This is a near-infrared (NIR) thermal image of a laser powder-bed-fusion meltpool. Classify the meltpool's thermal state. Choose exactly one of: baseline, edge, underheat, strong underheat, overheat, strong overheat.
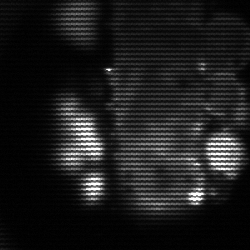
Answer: strong underheat